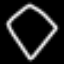
Label: diamond